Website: walmart
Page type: account-selection
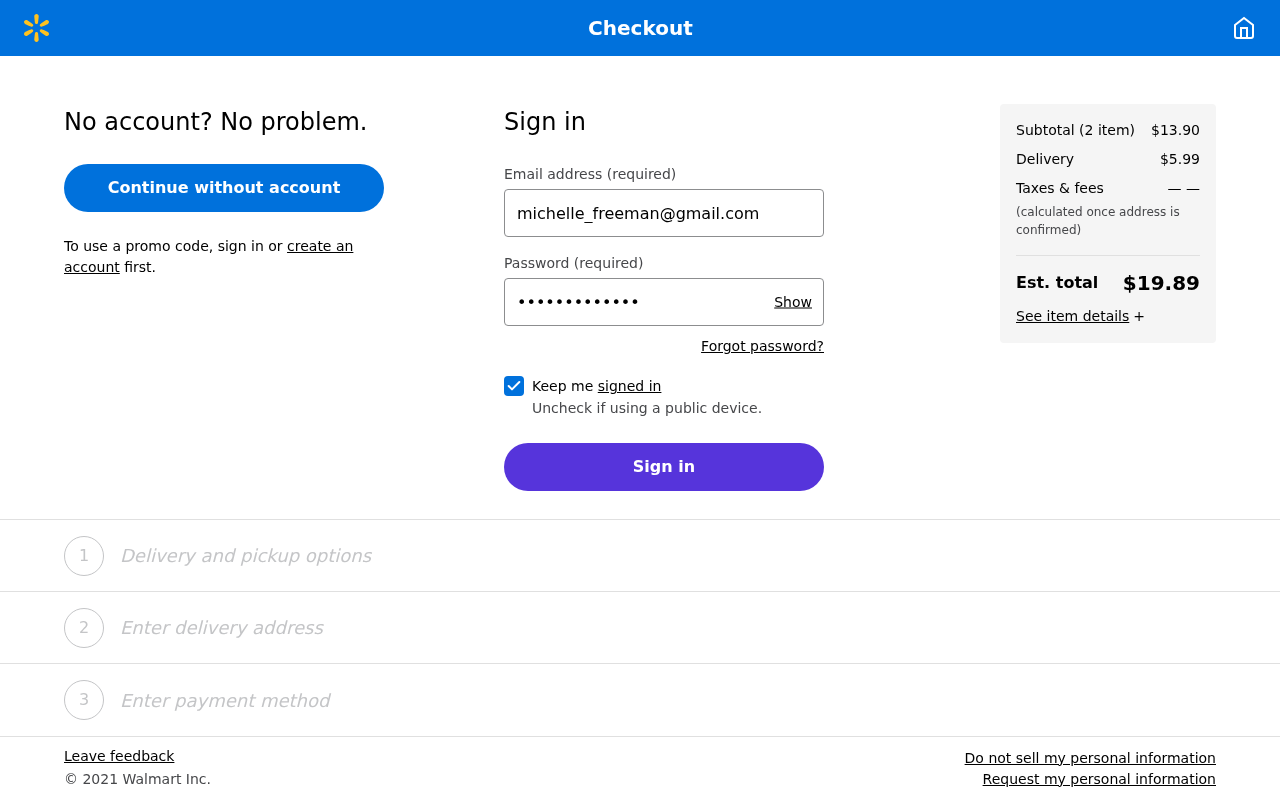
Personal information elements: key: PII_EMAIL
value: michelle_freeman@gmail.com
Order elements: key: ORDER_NUM_ITEMS
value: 2
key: ORDER_SUBTOTAL
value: $13.90
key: ORDER_SHIPPING_COST
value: $5.99
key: ORDER_TOTAL
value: $19.89